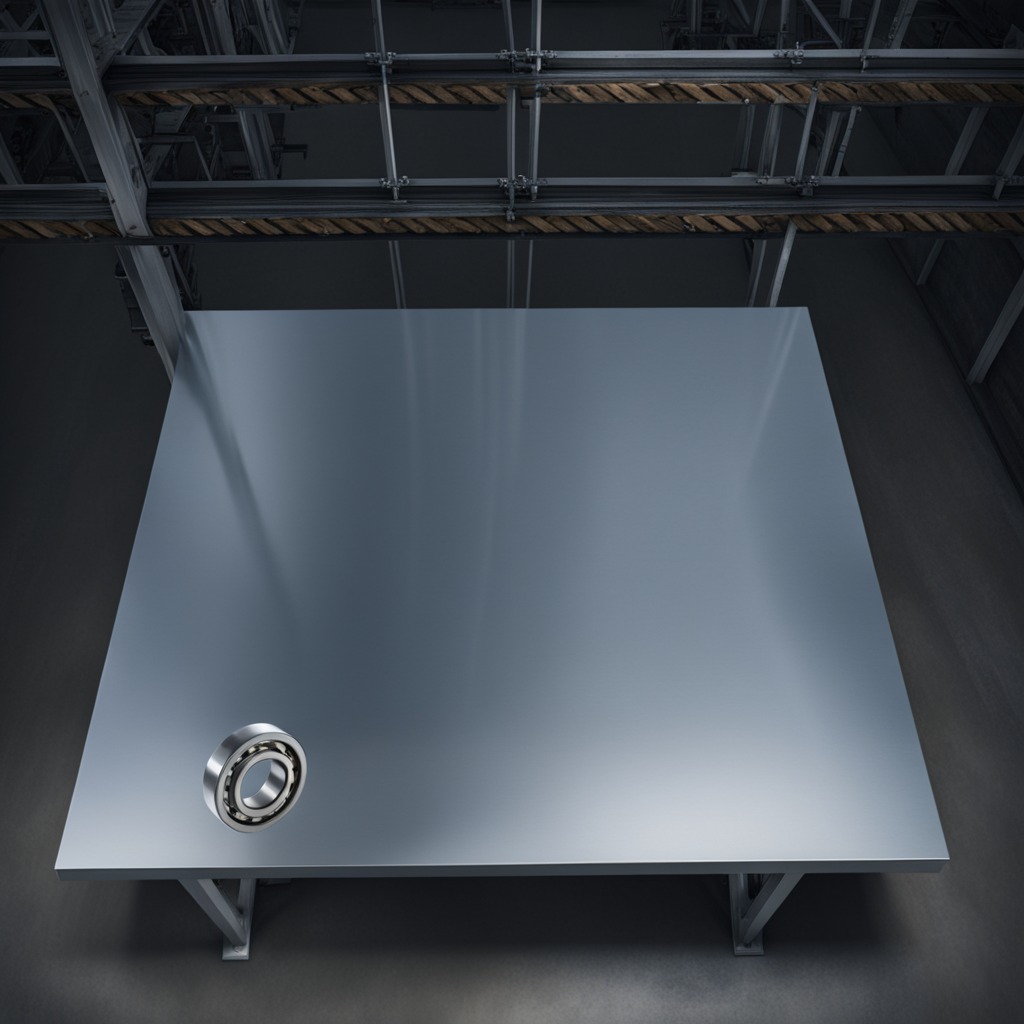
A metal ball bearing is lying on the tabletop.